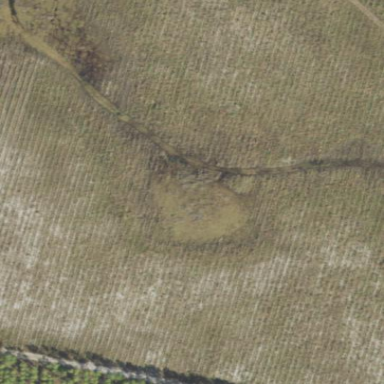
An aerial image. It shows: Wetland area characterized by wet meadow.